Question: How i can create tableview like this?

(separators merges with edges and edges is rounded)
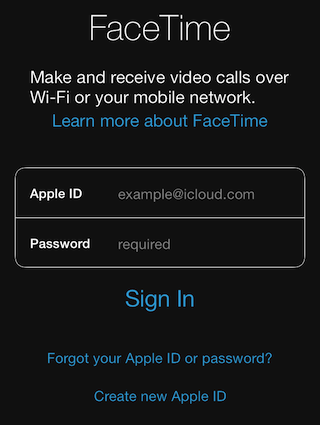
Answer: This was out of the box in system version below 7.0. If you want something similar, you can make custom graphic for the first and last cell. In UITableViewDataSource you have got a method, which helps you to control cell's content.
> -
From indexPath.row you can get cell number to know if it is first or last cell in the section. And you can set your custom cell look.